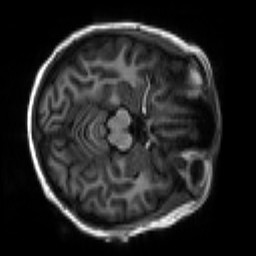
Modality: T1w
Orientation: axial
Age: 18
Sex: female
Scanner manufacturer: siemens
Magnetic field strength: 3 T
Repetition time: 2.3 s
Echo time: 0.00267 s